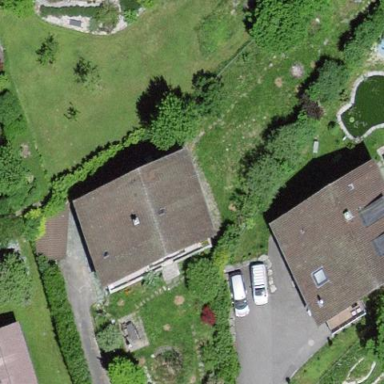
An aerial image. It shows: Residential building.